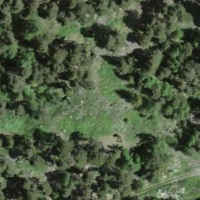
EUNIS habitat code: 43
Species observed at this site:
Melitaea athalia
Aporia crataegi
Polyommatus icarus